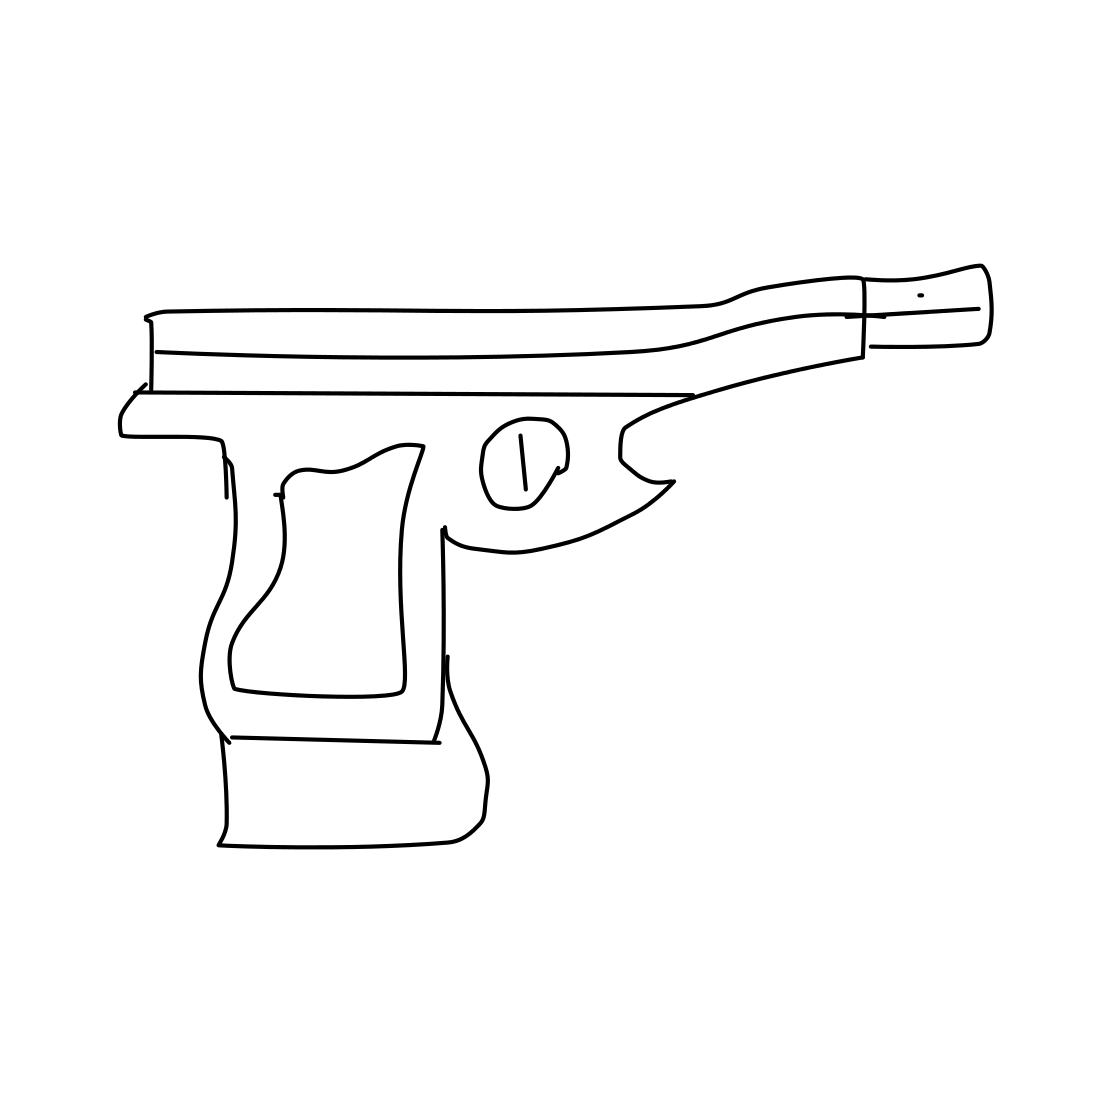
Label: revolver